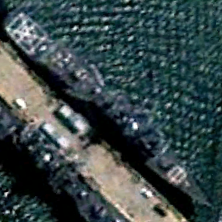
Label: cruiser